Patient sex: M
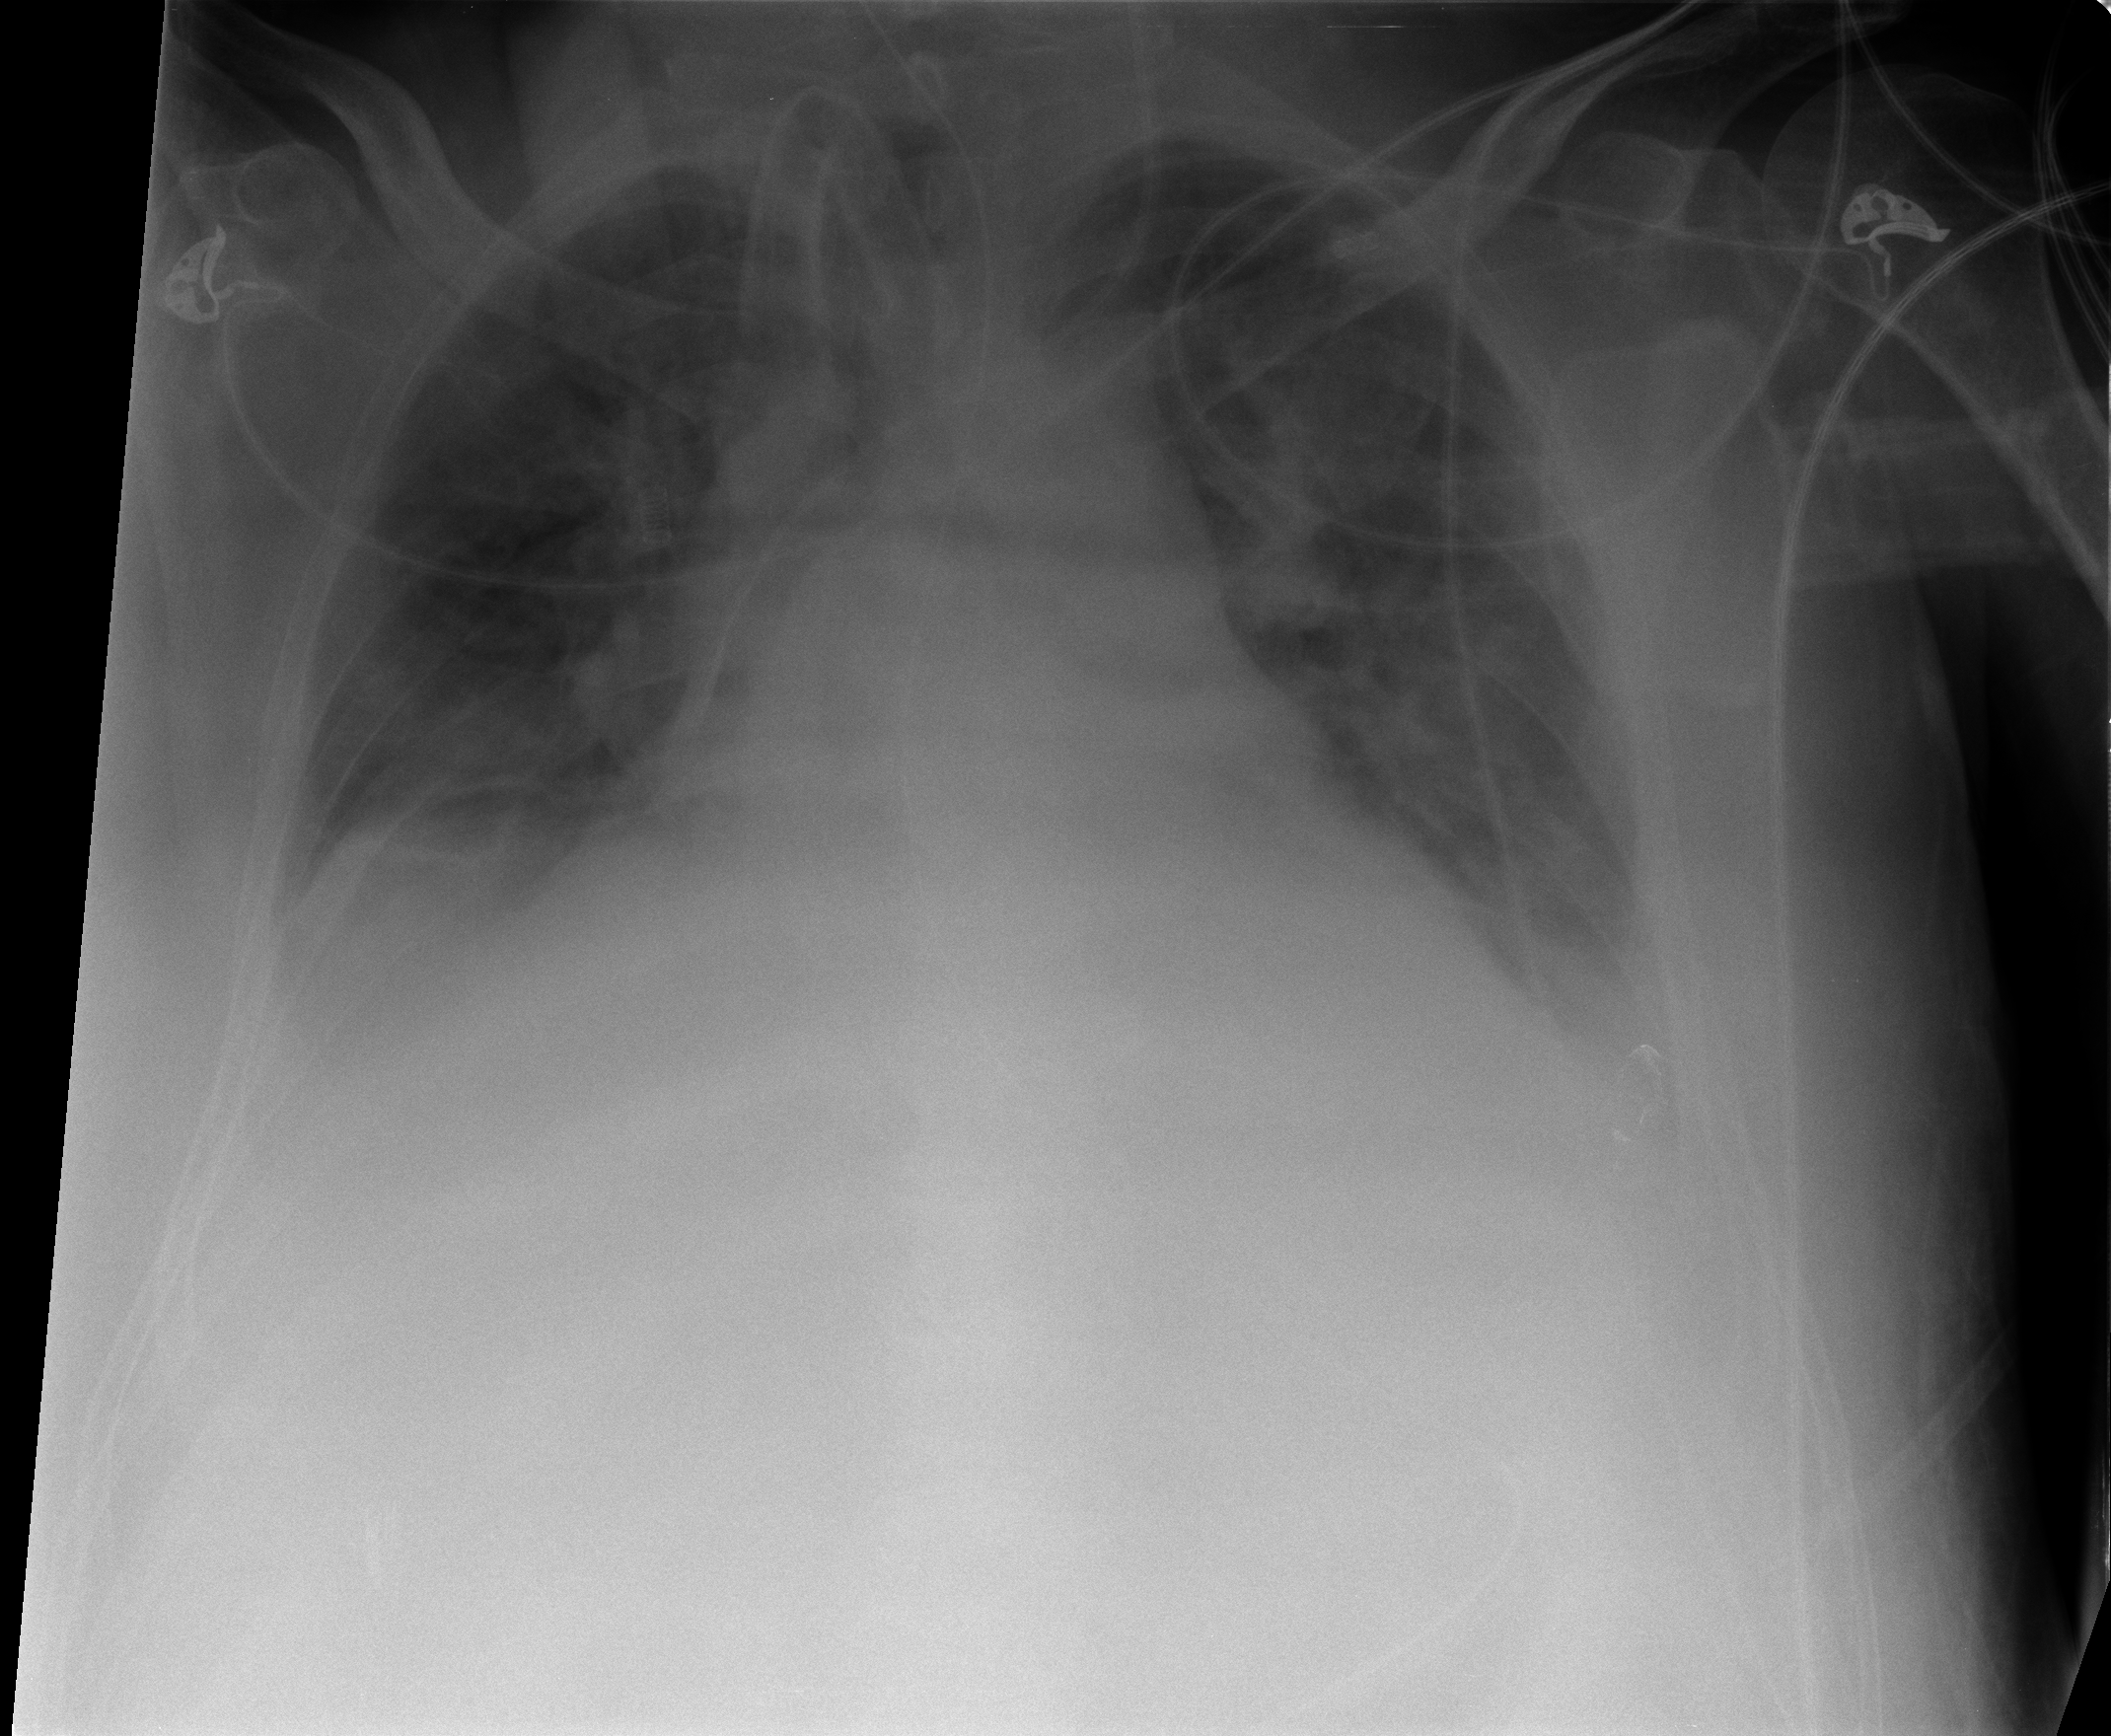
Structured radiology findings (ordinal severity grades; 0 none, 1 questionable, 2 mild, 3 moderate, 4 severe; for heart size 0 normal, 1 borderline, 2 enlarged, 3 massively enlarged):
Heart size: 2
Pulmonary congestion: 2
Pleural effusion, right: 2
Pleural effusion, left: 2
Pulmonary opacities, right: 2
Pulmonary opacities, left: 2
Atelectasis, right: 2
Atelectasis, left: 2